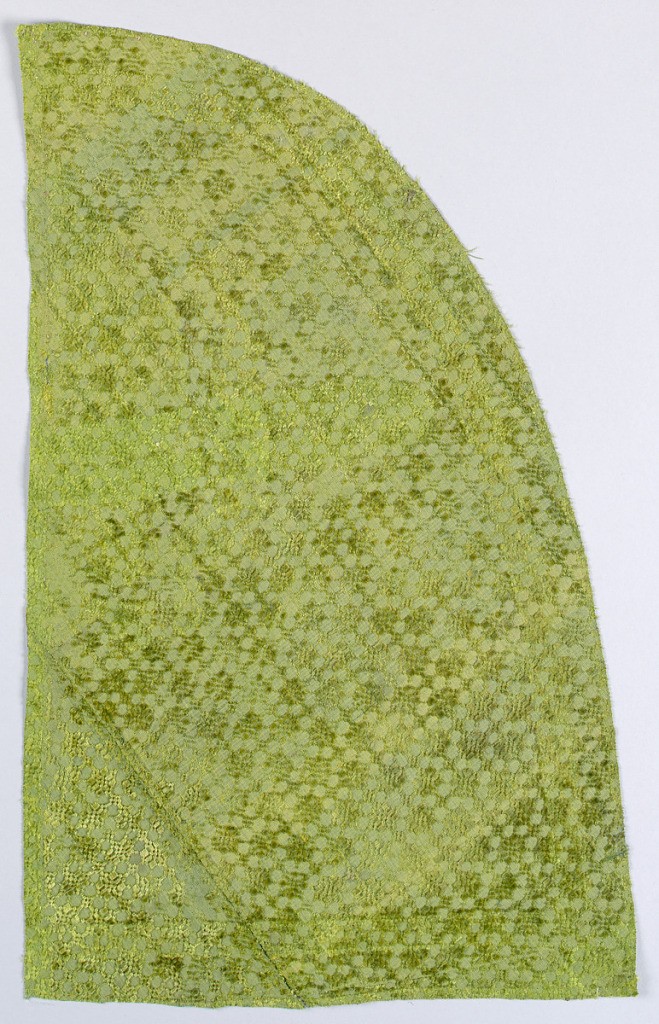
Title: Fragment
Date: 17th century
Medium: silk Technique: supplementary warps forming raised pile in plain weave foundation (velvet)
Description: Quadrangular mosaic pattern in green.